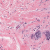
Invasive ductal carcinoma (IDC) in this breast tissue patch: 0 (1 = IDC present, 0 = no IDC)